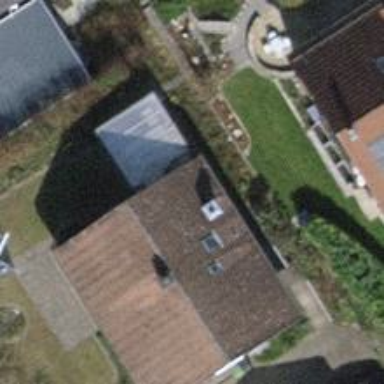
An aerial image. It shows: Detached building with gabled roof.